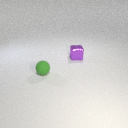
small purple metal cube to the right of small green rubber sphere